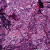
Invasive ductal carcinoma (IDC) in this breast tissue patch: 1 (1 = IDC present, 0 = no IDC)